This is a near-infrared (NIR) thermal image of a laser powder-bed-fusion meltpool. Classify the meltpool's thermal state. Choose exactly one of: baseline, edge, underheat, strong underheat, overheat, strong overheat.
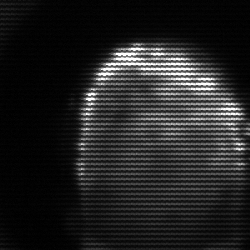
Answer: baseline